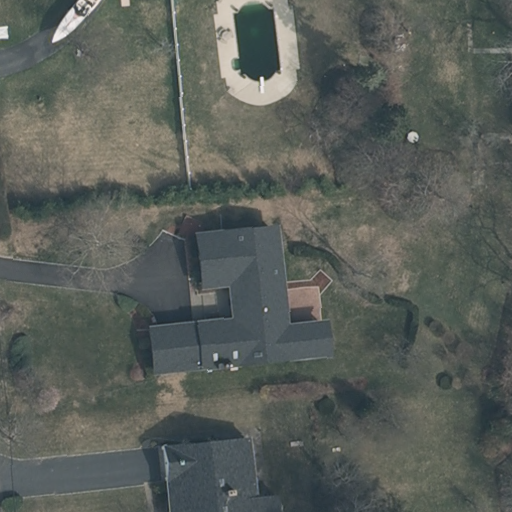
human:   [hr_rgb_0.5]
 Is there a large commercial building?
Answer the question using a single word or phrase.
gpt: no

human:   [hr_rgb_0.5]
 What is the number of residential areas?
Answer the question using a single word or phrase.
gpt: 1

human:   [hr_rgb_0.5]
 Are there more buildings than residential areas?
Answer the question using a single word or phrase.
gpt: yes

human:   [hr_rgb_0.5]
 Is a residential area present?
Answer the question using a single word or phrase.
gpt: yes

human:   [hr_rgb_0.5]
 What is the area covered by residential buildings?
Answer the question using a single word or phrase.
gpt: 891m2

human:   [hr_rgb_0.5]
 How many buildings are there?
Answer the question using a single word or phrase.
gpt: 2

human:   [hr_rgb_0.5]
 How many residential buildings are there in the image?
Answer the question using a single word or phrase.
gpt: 2

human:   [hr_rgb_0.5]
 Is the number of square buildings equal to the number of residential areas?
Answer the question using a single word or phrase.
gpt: no

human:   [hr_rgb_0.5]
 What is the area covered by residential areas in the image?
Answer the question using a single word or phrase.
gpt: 10595m2

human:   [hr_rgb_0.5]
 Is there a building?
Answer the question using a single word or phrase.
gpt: yes

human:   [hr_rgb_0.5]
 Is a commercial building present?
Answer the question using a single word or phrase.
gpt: no

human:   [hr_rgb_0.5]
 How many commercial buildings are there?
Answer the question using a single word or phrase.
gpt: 0

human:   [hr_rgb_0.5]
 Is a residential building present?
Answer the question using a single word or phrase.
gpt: yes

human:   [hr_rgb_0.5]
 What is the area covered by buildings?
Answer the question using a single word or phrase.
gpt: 891m2

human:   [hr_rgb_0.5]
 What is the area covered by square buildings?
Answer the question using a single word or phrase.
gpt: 0m2

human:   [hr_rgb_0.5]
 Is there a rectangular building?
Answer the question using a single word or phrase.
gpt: no

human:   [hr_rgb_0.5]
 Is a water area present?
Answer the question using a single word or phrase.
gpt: no

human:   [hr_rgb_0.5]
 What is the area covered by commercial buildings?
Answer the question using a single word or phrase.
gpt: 0m2

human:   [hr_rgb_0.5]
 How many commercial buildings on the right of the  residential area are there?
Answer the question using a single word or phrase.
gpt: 0

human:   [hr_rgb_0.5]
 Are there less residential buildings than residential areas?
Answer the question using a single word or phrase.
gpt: no

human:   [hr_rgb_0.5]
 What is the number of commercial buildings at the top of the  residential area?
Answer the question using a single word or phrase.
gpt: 0

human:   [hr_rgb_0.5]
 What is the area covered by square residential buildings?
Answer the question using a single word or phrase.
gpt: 0m2

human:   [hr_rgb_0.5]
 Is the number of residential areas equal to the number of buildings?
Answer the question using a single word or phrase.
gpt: no

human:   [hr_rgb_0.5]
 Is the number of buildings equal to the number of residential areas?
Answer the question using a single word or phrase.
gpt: no

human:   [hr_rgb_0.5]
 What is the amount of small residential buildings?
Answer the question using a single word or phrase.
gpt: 0

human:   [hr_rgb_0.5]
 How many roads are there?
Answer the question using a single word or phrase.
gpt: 0

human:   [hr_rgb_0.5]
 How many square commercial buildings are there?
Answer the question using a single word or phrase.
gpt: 0

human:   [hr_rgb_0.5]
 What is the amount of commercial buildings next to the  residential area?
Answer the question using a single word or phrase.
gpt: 0

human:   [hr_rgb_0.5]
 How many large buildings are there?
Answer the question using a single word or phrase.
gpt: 1

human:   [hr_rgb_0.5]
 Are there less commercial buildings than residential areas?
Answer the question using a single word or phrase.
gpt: yes

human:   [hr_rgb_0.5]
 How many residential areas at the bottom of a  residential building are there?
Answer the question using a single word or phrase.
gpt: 1

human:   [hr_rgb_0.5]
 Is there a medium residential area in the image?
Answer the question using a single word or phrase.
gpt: no

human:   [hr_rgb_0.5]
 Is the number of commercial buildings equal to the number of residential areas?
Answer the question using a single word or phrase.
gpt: no

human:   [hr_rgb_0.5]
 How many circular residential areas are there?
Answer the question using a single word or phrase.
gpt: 0

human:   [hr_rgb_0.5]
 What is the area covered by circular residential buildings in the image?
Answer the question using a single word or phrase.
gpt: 0m2

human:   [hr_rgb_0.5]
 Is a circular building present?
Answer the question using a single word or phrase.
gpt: no

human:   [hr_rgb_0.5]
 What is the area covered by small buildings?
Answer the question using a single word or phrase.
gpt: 0m2

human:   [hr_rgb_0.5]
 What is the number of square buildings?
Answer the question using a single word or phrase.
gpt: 0

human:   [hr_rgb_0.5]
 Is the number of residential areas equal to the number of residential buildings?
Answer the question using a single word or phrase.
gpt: no

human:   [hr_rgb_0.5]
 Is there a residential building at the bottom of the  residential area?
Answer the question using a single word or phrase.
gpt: no

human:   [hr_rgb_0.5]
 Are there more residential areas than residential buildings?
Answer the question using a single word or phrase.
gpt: no

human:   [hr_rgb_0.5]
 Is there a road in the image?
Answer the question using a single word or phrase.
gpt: no

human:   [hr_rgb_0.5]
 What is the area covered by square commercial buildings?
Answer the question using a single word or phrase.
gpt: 0m2

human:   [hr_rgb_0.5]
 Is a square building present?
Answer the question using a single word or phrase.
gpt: no

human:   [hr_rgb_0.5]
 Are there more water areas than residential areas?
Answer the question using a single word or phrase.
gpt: no

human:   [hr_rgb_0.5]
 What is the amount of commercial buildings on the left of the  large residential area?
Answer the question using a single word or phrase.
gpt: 0

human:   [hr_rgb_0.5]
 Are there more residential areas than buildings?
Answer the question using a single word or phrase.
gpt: no

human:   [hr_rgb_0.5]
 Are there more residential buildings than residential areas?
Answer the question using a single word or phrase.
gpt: yes

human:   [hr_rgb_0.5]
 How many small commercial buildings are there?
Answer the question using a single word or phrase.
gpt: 0

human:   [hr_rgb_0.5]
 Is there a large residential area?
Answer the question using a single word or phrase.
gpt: yes

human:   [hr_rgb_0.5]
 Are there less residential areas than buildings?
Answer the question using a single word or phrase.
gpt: yes

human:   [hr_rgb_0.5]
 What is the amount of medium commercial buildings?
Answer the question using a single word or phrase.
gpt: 0

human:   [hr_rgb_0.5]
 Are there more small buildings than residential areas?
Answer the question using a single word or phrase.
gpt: no

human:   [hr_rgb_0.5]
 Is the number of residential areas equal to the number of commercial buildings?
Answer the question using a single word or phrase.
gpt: no

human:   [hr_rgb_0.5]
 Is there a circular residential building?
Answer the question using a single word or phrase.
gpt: no

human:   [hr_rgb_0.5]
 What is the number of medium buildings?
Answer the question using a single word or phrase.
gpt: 1

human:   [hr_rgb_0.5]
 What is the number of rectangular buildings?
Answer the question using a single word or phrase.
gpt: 0

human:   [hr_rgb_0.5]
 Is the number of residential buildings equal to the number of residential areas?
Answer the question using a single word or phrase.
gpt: no

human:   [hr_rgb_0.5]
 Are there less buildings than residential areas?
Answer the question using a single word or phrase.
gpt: no

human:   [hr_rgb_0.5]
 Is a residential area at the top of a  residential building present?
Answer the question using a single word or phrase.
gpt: no

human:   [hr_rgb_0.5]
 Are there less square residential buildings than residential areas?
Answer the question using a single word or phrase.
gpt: yes

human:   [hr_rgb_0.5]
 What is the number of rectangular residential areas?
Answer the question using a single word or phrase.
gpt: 1

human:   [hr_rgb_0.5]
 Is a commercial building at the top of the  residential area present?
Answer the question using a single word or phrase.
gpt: no

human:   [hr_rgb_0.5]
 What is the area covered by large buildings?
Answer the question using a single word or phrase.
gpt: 622m2